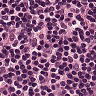
Metastatic tissue present: no